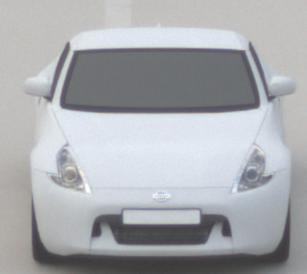
Make: Nissan
Model: 370Z Coupé
Detailed model: 370Z (Z34) Coupé
Model produced from: 2009/12
Model produced until: 2013/03
Doors: 3
Color: white
Road condition: dry road
Daytime: sunrise or sunset
Contrast: low contrast